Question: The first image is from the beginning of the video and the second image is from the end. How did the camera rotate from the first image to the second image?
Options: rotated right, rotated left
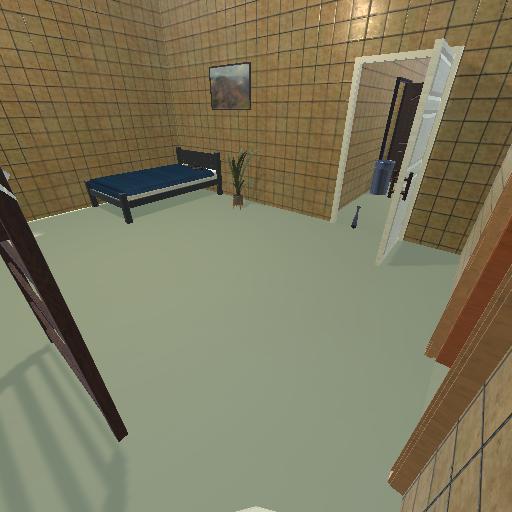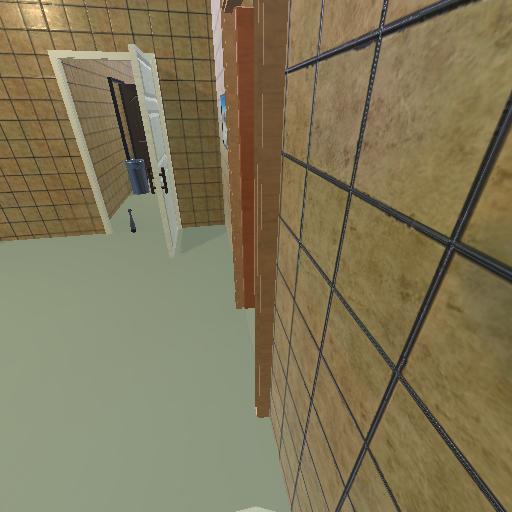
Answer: rotated right